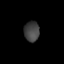
Tissue: lung
Cell type: Epithelial cells
Senescence score: 0.2091
Nuclear area (px): 307
Mean DAPI intensity: 64.739